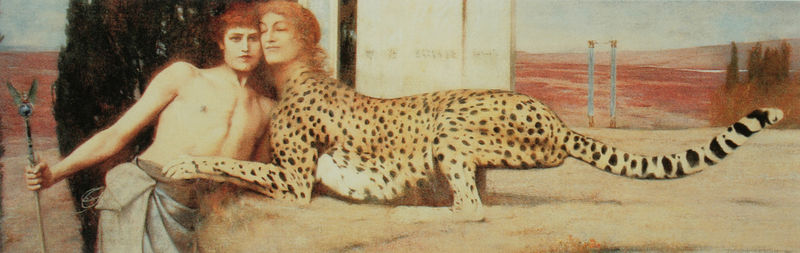
Titel: Die Kunst (Die Zärtlichkeiten; Die Sphinx)
Künstler: Fernand Khnopff
Standort: Brüssel
Institution: Musées Royaux des Beaux-Arts de Belgique
Schlagwörter: adler, akt, baum, berg, blau, flügel, gemälde, hand, himmel, kopf, lendenschurz, mann, nackt, schatten, schlaf, umhang, weiß, wolken, bäume, gelb, grün, landschaft, ocker, sand, braun, brust, frau, grau, hell, hintergrund, köpfe, marmor, mund, nase, schwarz, strasse, symbol, säule, säulen, zeichen, blick, rot, tier, tuch, beige, malerei, symbolismus, wand, architektur, augen, federn, gesicht, halten, mensch, pelz, stein, spiegel, ebene, erde, ferne, horizont, hügel, natur, pfähle, strauch, weite, busch, sonne, sträucher, stoff, paar, locken, rosa, stock, zypressen, beine, fell, schwanz, schrift, sommer, wangen, liebe, zärtlichkeit, liegen, italien, stab, abhang, berge, fels, wüste, öde, mauer, bergkette, herbst, füsse, masten, jugendstil, metall, pfoten, halbnackt, junge, wange, brustwarze, knie, schriftzeichen, oberkörper, klimt, geschlossen, surrealismus, pfosten, punkte, rothaarig, katze, antike, heide, zypresse, tupfen, quer, schlange, kugel, allegorie, mythologie, rom, schmusen, flecken, pfote, anschmiegen, jüngling, stäbe, junger mann, androgyn, sicht, beute, nähe, rotblond, hüfte, versuchung, griechisch, mischwesen, mythos, tierkörper, krieger, fabelwesen, griechenland, rötlich, löwe, speer, gottheit, merkur, genießen, minerva, mystik, khnoppf, genuss, leo, art deco, climt, sezession, tatzen, zepter, leopard, raubkatze, römisch, sphinx, standarte, tatze, zärtlich, anthropomorph, platanen, nackter oberkörper, tiger, hinterläufe, liebkosen, raubtier, kuscheln, panther, zwillinge, halbmensch, hinterlauf, puma, gepard, athletisch, hüfttuch, frauenkopf, hybride, merkurstab, juppiter, gustaf climt, knopph oder so ähnlich, römissch, telegrafenmasten, alter ego, leopardenmuster, mann und frau, tigr, sachara, leopardenfrau, leopardenkörper, zuneidung, wange an wange, gepard mit frauenkopf, theben, shinx, halb mensch halb tier